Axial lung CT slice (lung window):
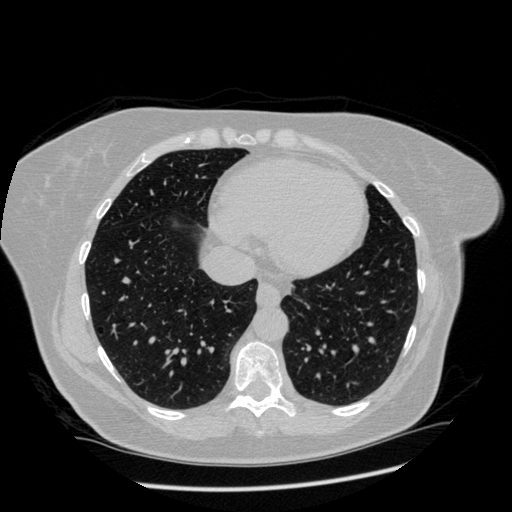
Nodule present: no